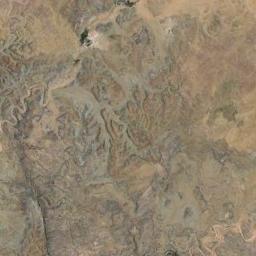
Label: mountain